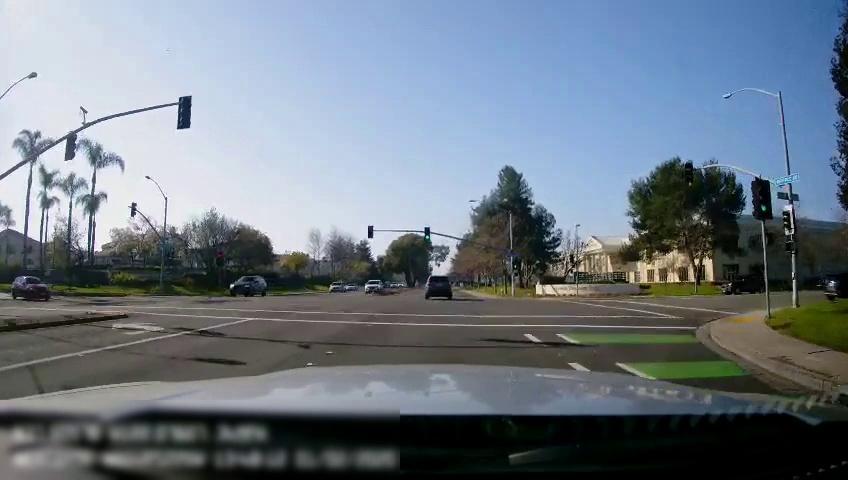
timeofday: Day
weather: Sunny
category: Drivable Space
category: Drivable Space
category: Vehicles | SUV
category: Vehicles | SUV
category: Vehicles | Car
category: Vehicles | SUV
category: Vehicles | Car
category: Vehicles | SUV
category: Vehicles | SUV
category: Lanes | Current Lane
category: Lanes | Current Lane
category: Lanes | Alternate Lane
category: Traffic | Lights
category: Traffic | Lights
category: Traffic | Lights
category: Traffic | Lights
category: Traffic | Lights
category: Traffic | Lights
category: Traffic | Lights
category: Traffic | Lights
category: Traffic | Lights